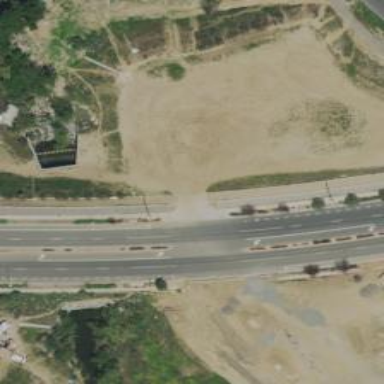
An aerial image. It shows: Secondary link road.